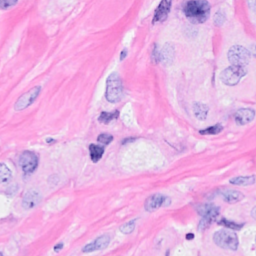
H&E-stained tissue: Breast